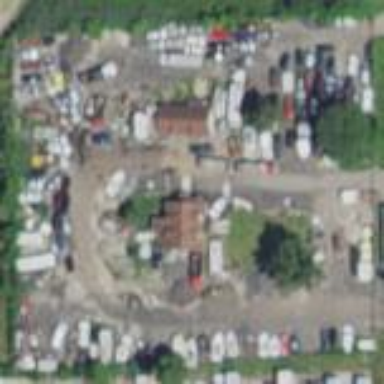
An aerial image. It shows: Industrial area designated as scrap yard.